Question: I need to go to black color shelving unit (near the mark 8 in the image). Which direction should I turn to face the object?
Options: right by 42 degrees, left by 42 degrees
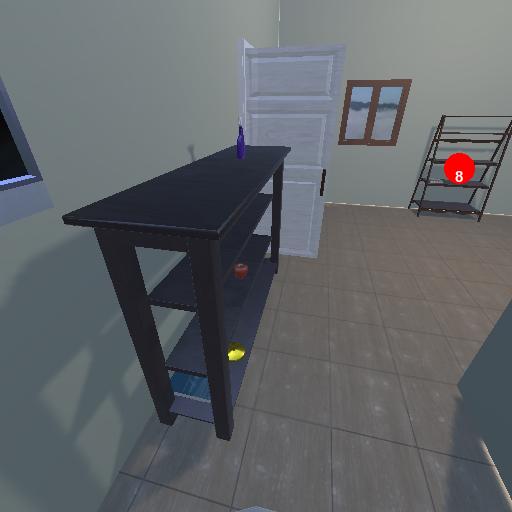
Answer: right by 42 degrees